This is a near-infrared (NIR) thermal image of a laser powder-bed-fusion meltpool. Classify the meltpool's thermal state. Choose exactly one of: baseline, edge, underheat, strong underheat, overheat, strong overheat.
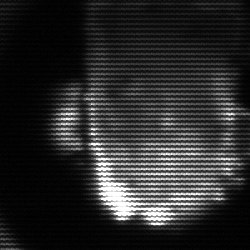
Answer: baseline